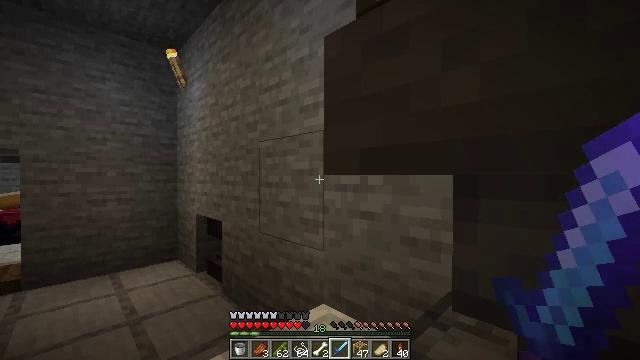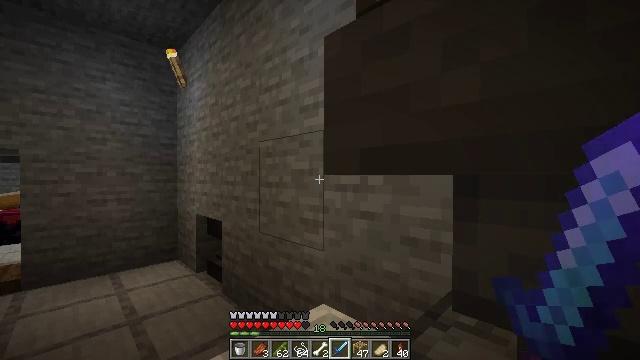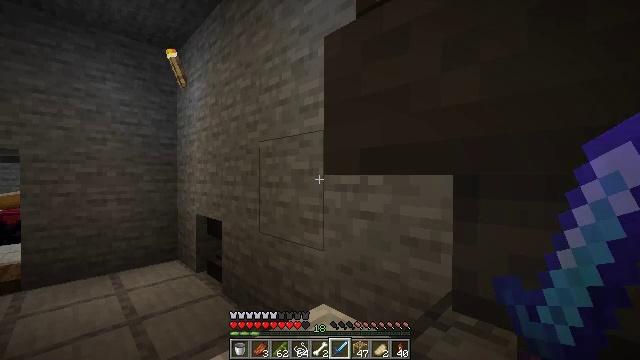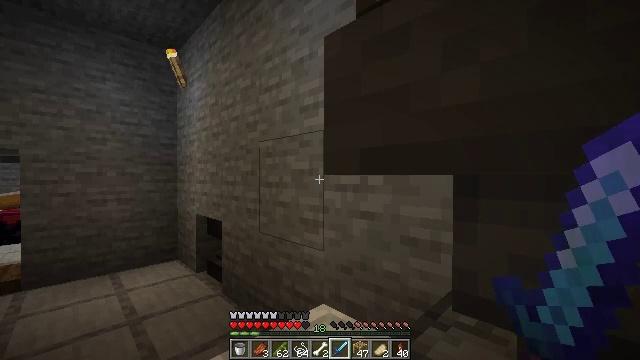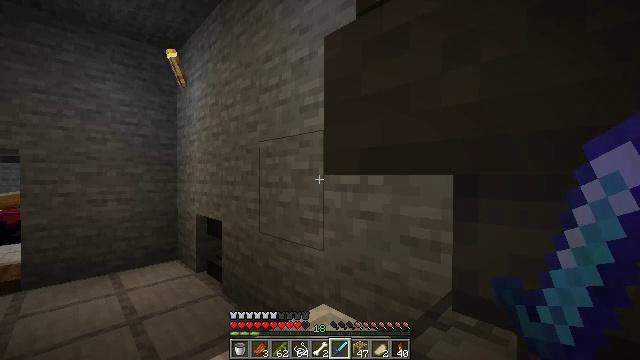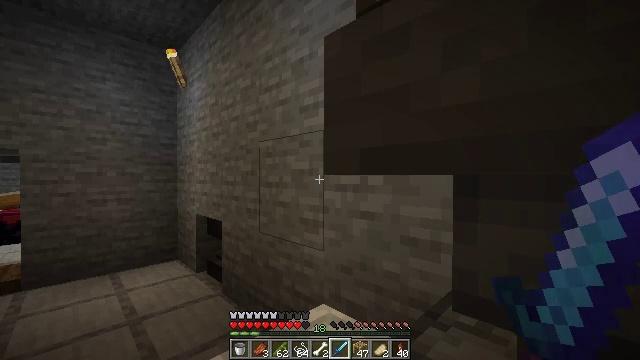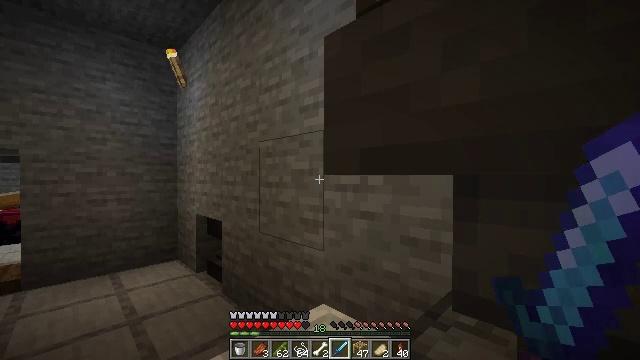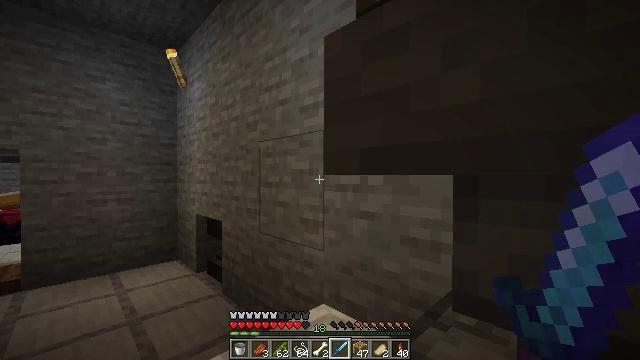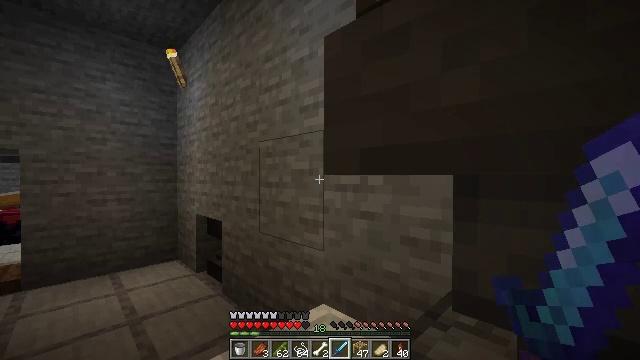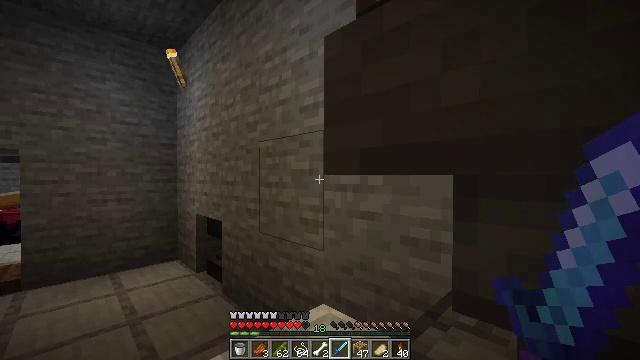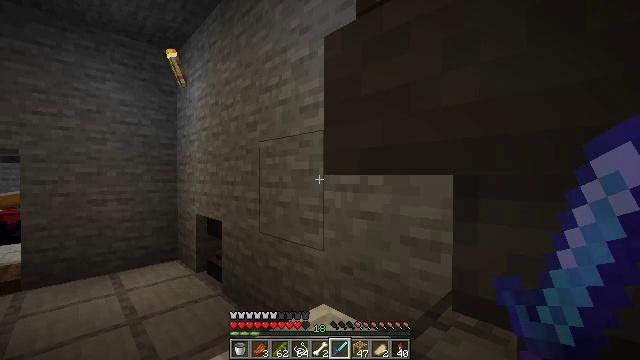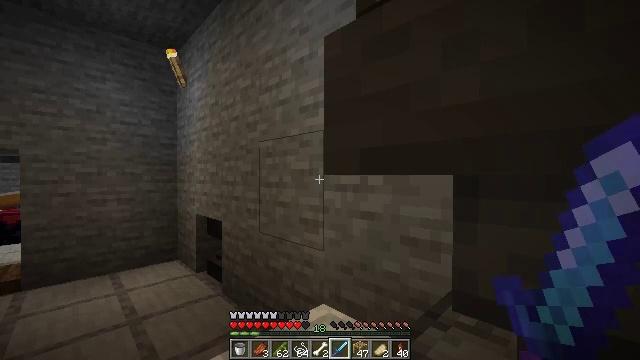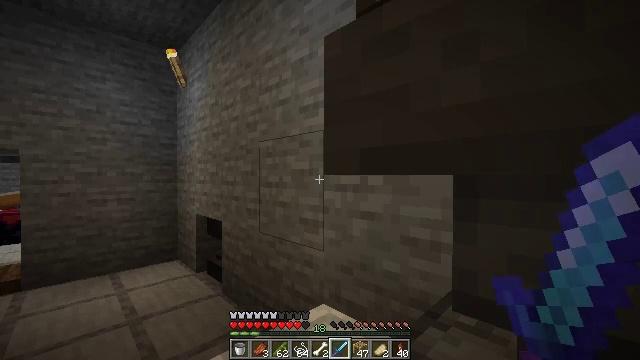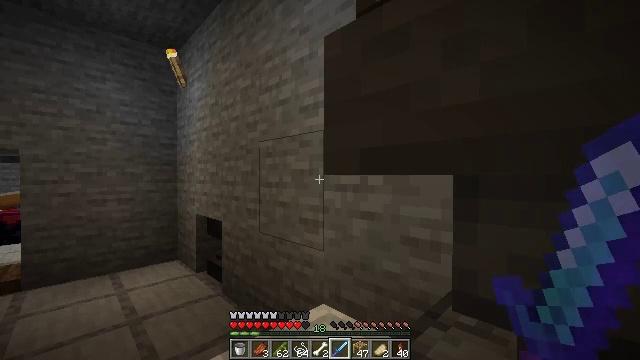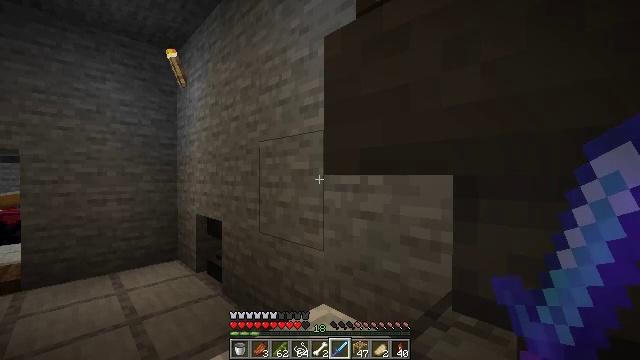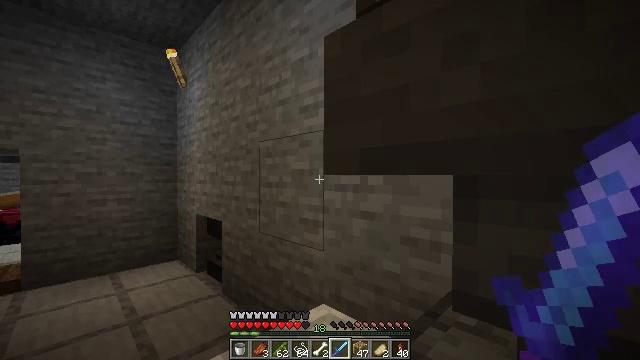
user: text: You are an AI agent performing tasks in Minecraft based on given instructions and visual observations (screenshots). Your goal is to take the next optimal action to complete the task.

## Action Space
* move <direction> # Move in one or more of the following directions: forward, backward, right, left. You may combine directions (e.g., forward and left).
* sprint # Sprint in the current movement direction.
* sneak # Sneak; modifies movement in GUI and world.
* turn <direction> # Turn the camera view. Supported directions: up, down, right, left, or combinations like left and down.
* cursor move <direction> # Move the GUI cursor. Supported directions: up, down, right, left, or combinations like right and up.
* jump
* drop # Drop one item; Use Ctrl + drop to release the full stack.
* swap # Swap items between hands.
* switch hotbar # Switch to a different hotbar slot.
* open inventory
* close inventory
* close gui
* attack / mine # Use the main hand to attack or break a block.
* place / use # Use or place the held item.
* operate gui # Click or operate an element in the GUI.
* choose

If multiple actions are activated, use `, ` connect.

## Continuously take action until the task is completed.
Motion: motion action
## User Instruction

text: Craft scaffolding at the crafting table using bamboo.
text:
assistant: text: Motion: no_op
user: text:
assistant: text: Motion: no_op
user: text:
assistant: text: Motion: no_op
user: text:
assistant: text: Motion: no_op
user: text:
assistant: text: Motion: no_op
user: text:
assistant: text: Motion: no_op
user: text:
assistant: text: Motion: no_op
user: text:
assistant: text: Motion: no_op
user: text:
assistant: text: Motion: no_op
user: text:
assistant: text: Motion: no_op
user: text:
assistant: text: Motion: no_op
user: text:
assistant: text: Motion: no_op
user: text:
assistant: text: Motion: no_op
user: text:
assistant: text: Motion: no_op
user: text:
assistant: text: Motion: no_op
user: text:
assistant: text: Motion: no_op
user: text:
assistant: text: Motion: no_op
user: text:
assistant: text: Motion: no_op
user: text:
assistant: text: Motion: no_op
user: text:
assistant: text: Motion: no_op
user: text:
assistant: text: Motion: no_op
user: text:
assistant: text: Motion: no_op
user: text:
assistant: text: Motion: no_op
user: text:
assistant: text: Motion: no_op
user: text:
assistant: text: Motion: no_op
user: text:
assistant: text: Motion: no_op
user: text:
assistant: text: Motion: no_op
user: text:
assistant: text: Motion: no_op
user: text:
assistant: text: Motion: no_op
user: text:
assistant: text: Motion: no_op